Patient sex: M
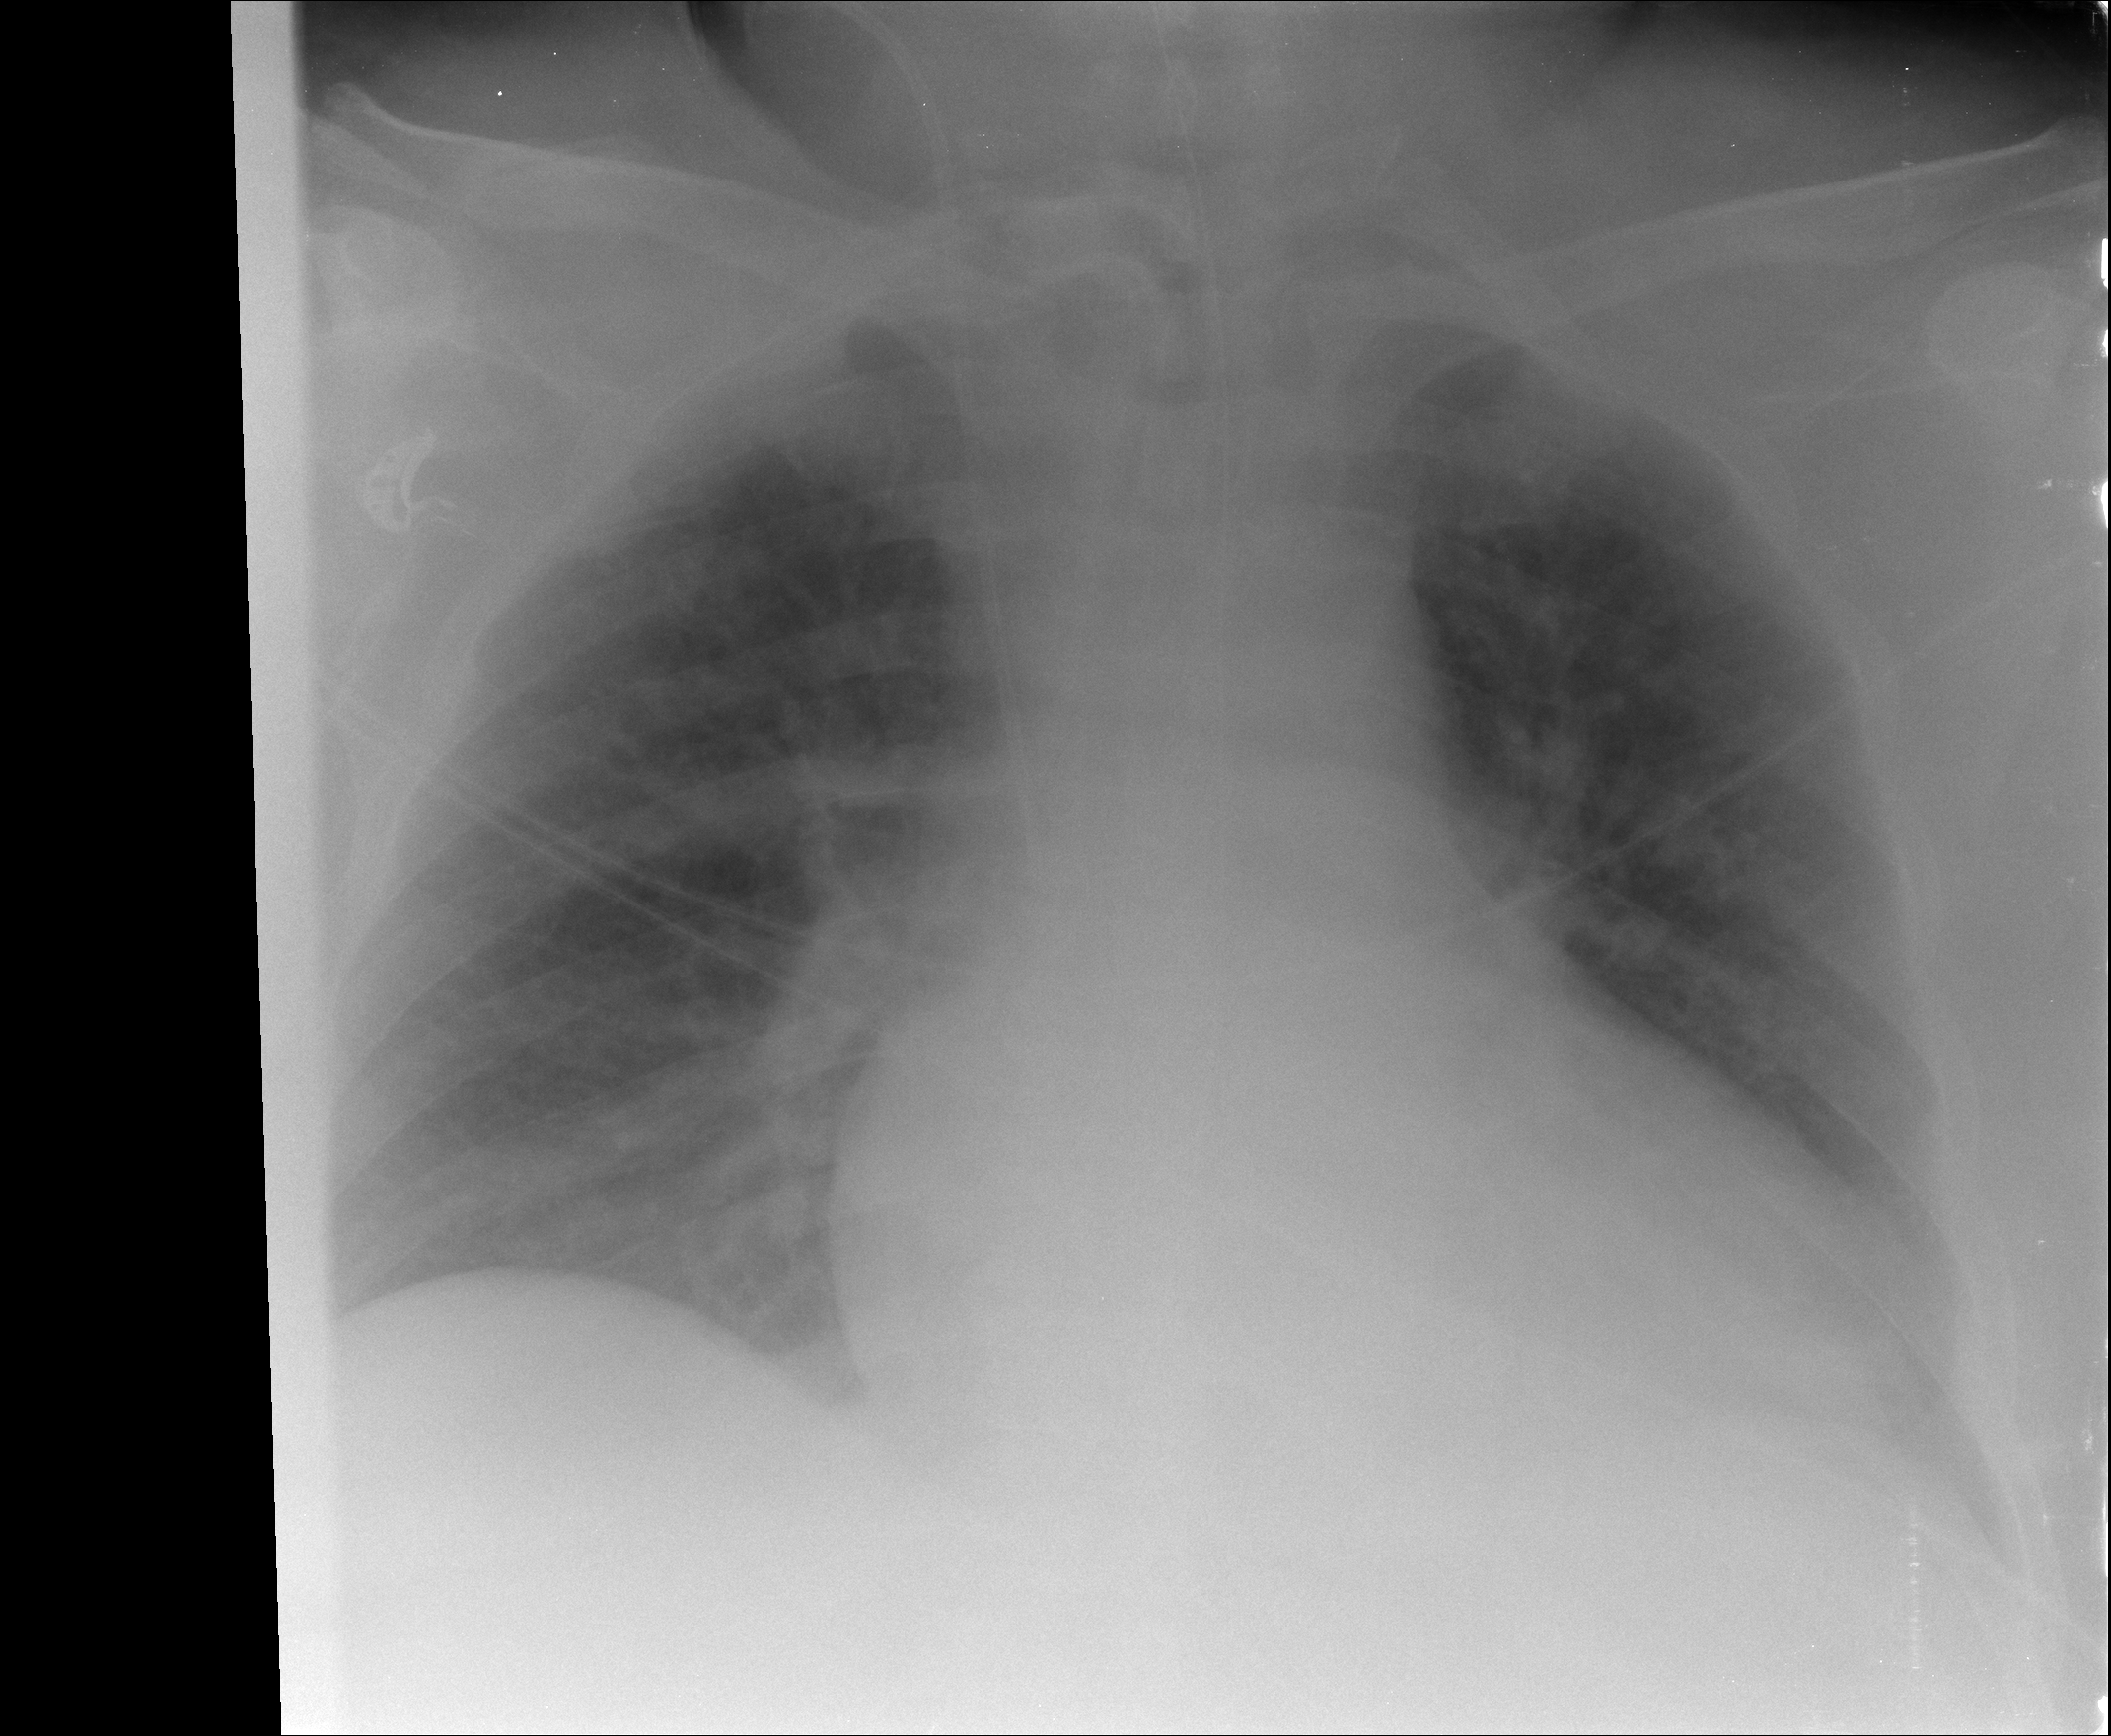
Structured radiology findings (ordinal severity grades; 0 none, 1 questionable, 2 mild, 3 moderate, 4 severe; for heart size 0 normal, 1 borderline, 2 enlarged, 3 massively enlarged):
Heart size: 2
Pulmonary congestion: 2
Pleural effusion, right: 0
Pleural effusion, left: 2
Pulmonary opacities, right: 0
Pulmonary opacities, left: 0
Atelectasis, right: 0
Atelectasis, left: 0